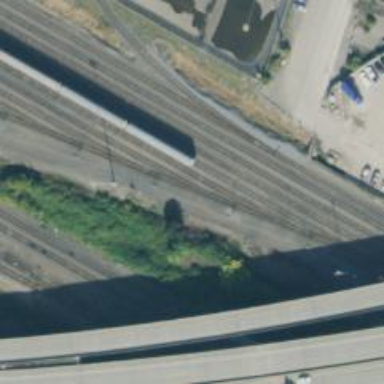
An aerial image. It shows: Railway yard.